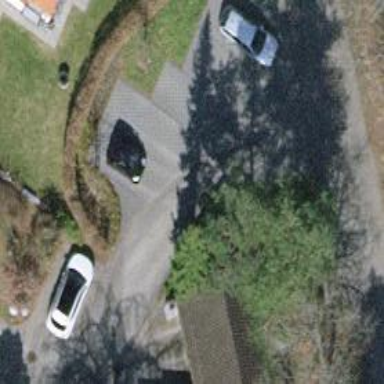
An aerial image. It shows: Residential road with pebblestone surface.